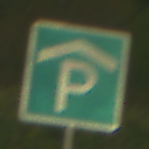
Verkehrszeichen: Parkhaus
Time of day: Night
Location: Outdoor (Urban)
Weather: PartlyCloudy
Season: NotSpecified
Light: Artificial